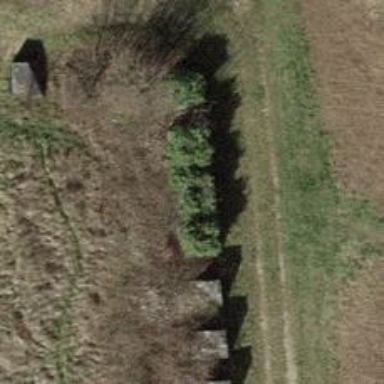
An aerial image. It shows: Block barrier.